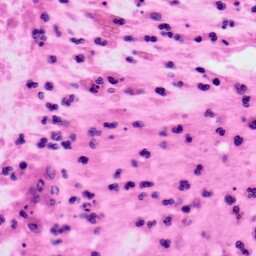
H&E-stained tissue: Colon